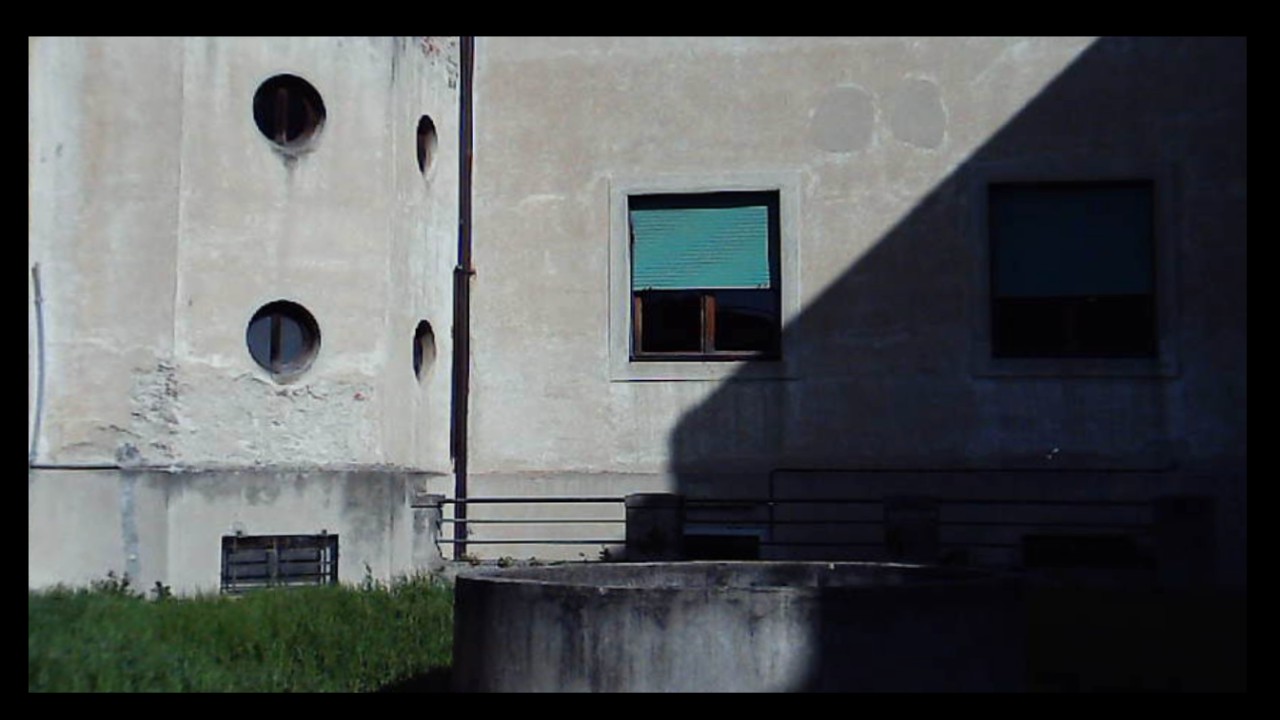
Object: Betafpv air75